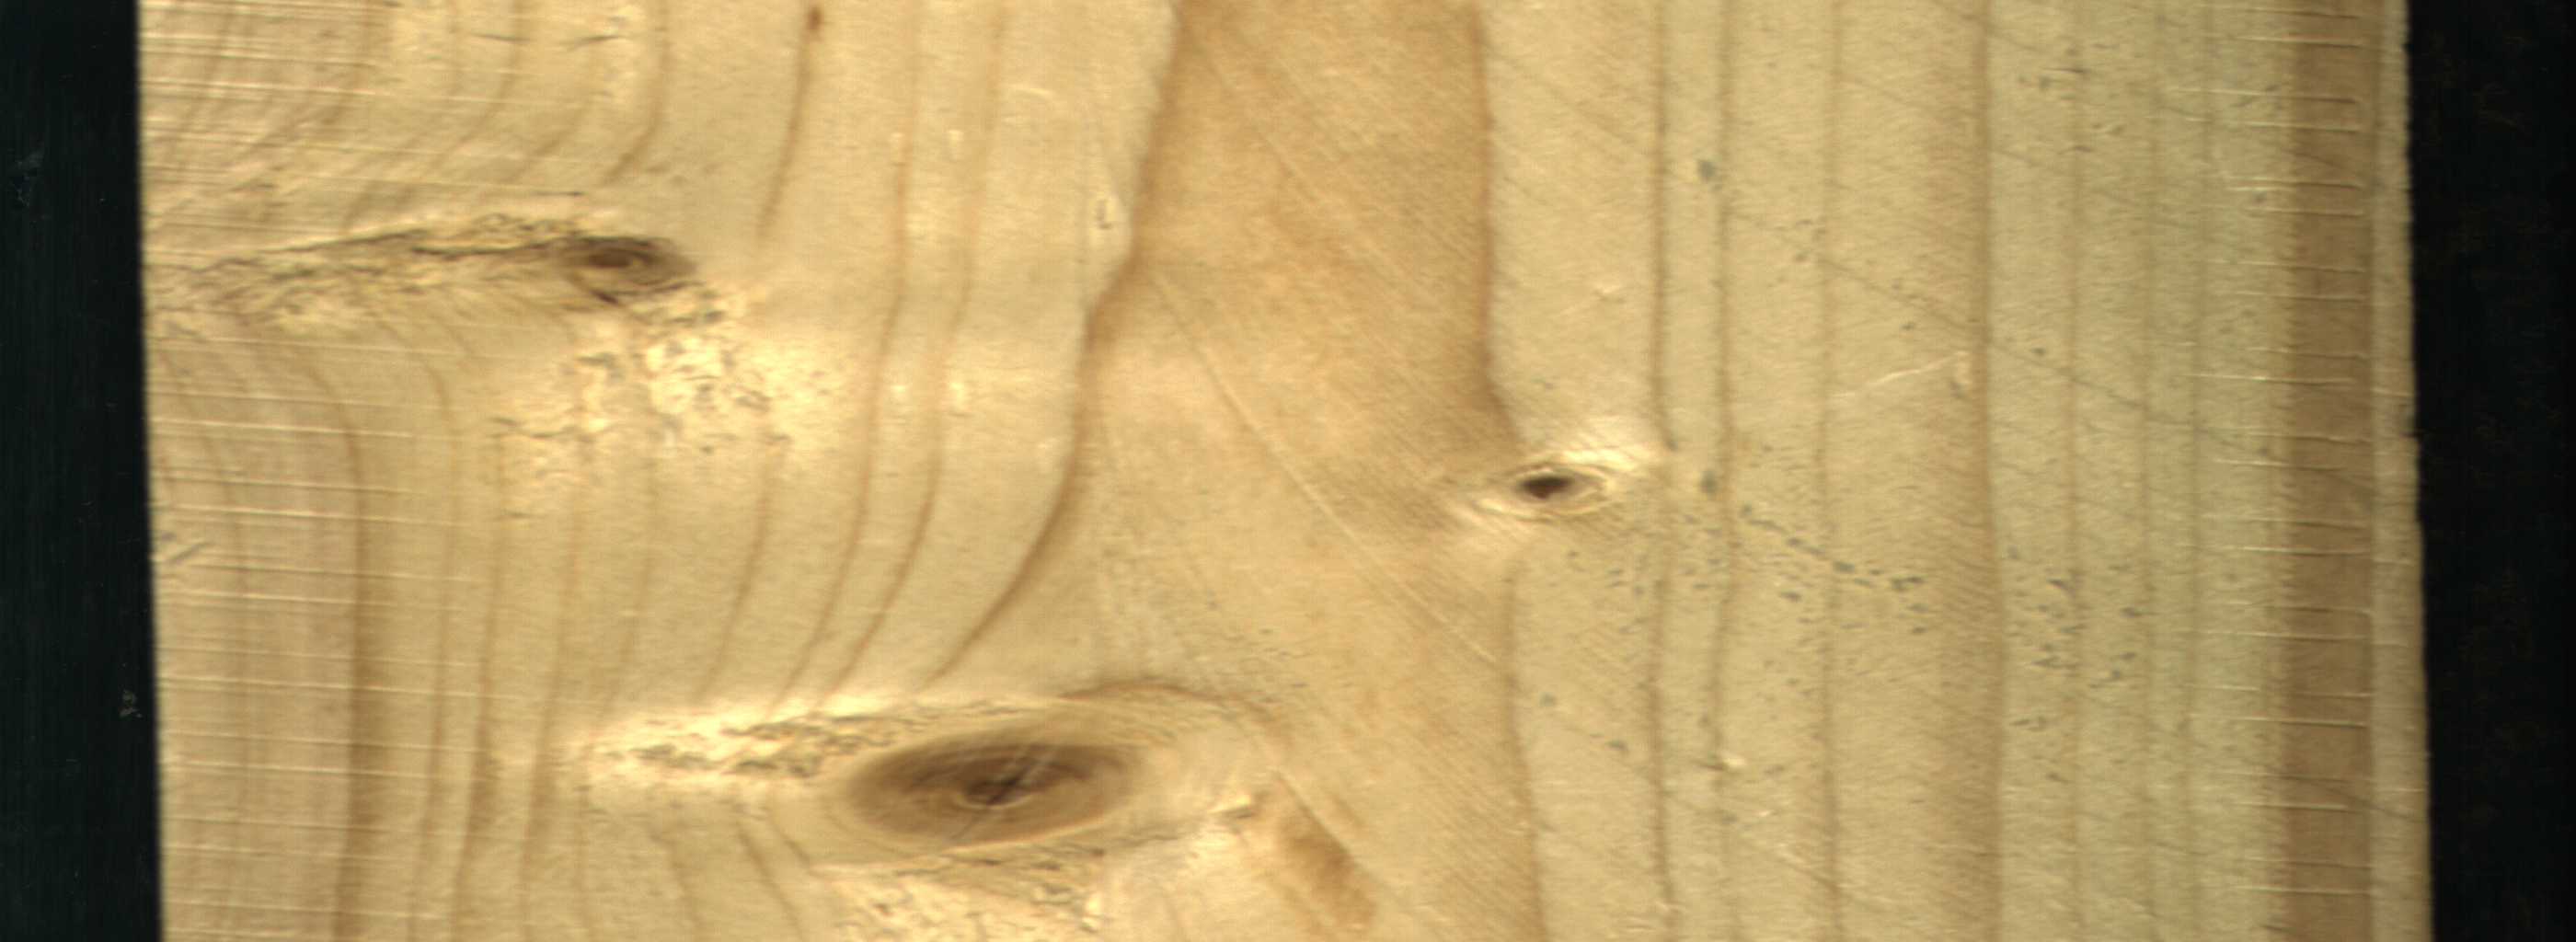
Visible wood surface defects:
Live_Knot
Live_Knot
Live_Knot